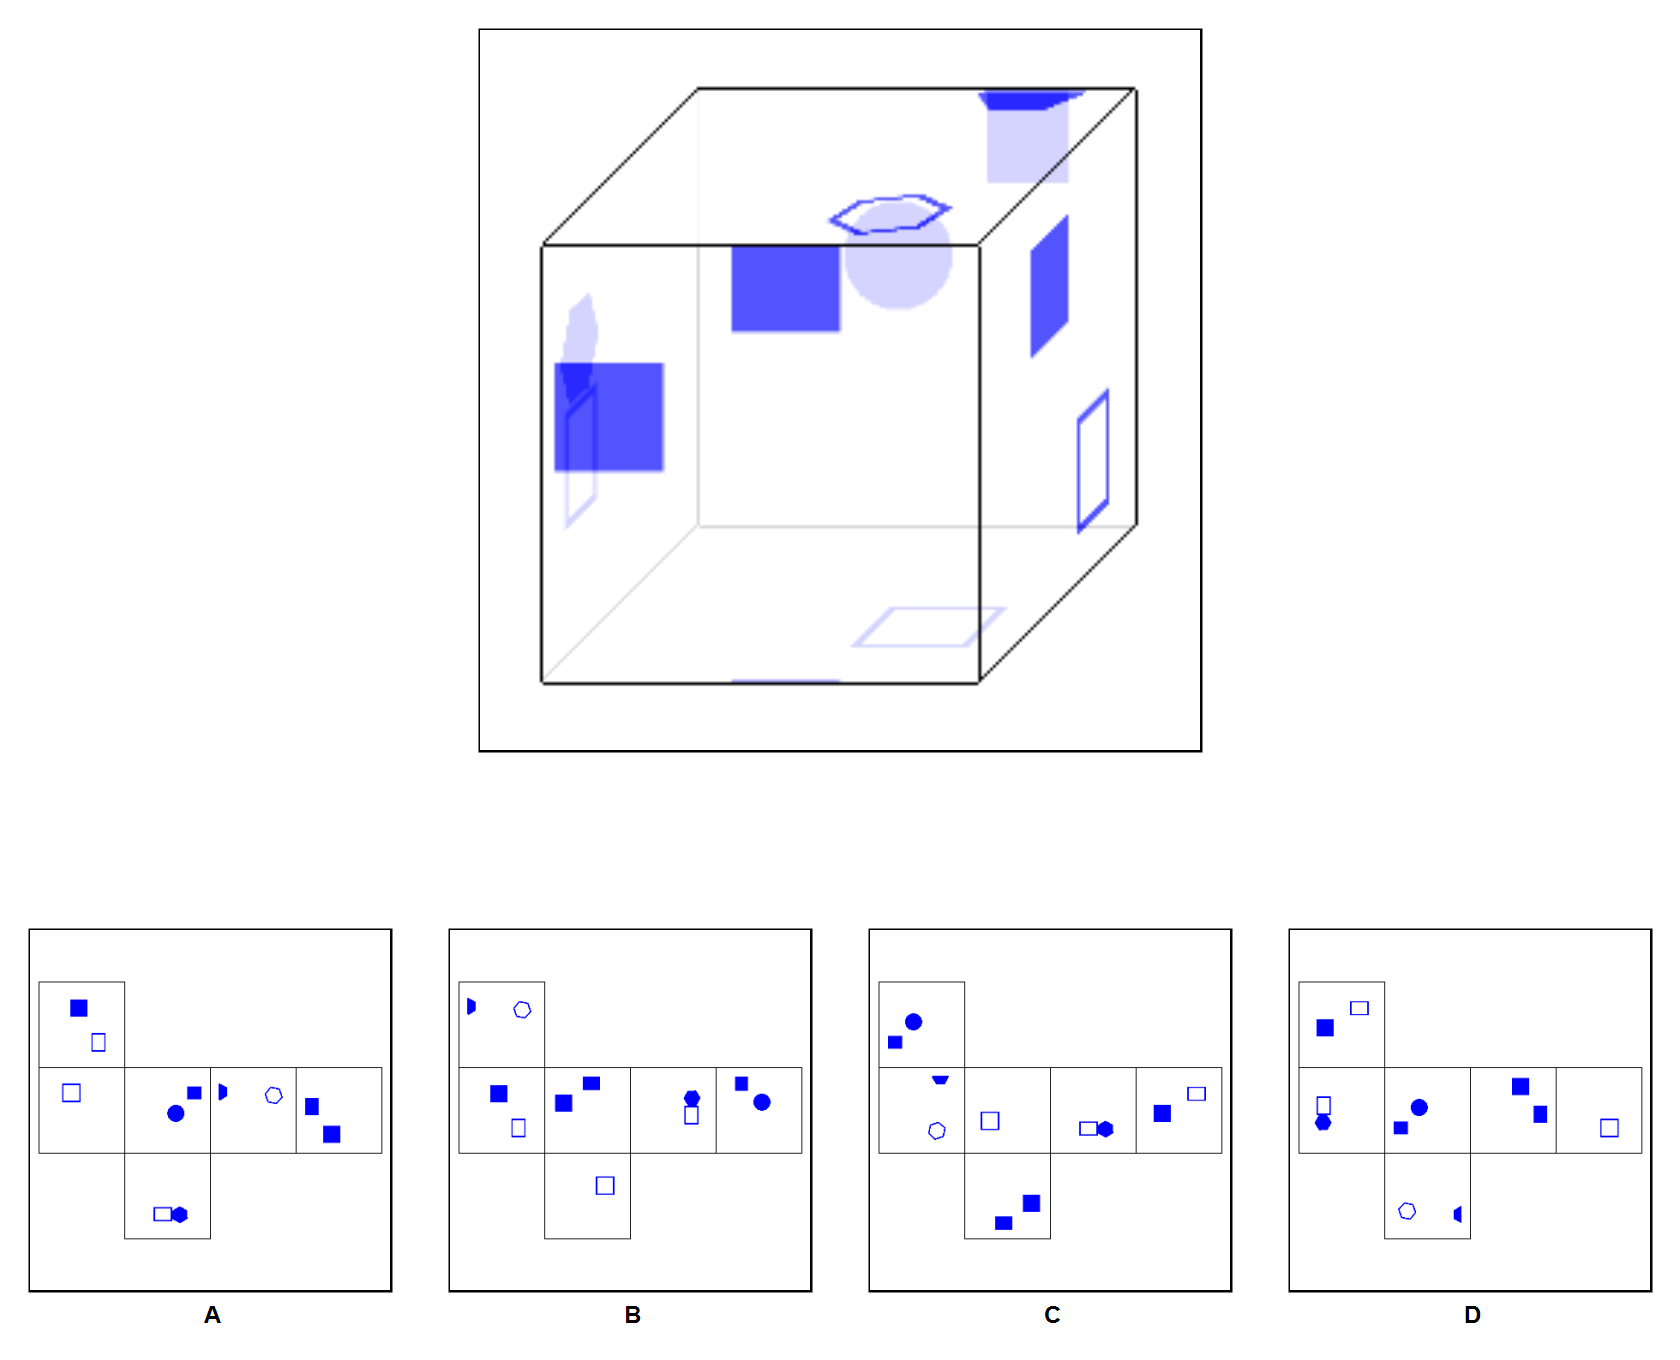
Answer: A